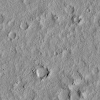
Atmospheric dust classification: not_dusty